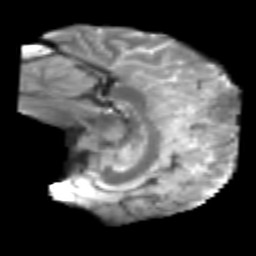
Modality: T2w
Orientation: sagittal
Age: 35
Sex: male
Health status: healthy
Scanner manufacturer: philips
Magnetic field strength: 3 T
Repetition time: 10.02 s
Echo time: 0.07044 s